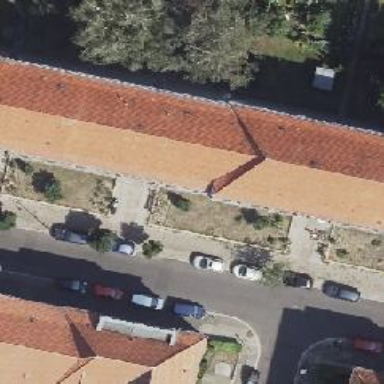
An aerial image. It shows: Gabled apartments building with roof tiles.